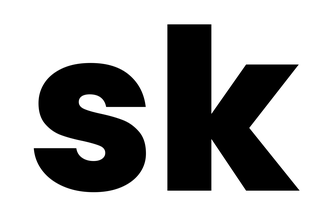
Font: Poppins-ExtraBold